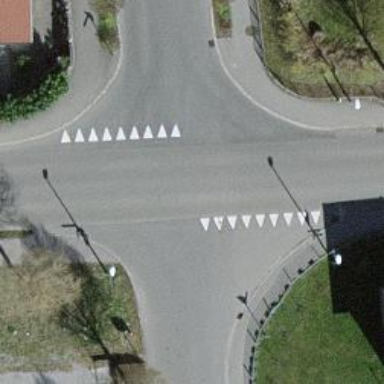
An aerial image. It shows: Mini roundabout on the road.